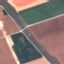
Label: Highway